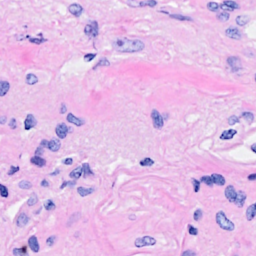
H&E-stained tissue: Breast